Question: I have some text on top of an image.
In new browsers it's working fine.
But when I check in IE7, it looks like this:

Somehow, IE7 is very keen, on giving the background color a width of a 100%.
And I don't wanne fix it, by setting a width, since the length of the text will vary from page to page.
My CSS looks like this:
'''
#sub-slideshow-wrapper h2 {
font-family: 'Droid Sans',sans-serif;
display: table;
font-size: 20px;
font-weight: 900;
color: #000;
background: #e68e47;
background: rgba(230,142,71,0.8);
padding: 7px;
margin: 0 0 3px 0;
}
'''
And I know that IE7 is outdated, and that only 1.xxx is usnig it. But my is expection it to work on all browsers, even old ones.
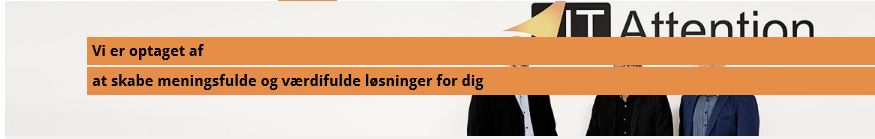
Answer: If you support IE7 add zoom:1 and *display:inline (star hack to target IE6 & 7) to make IE 7 display them as if they were inline-block.
'''
#sub-slideshow-wrapper h2 {
font-family: 'Droid Sans',sans-serif;
zoom: 1; /* added */
*display: inline; /* added */
display: table;
font-size: 20px;
font-weight: 900;
color: #000;
background: #e68e47;
background: rgba(230,142,71,0.8);
padding: 7px;
margin: 0 0 3px 0;
}
'''